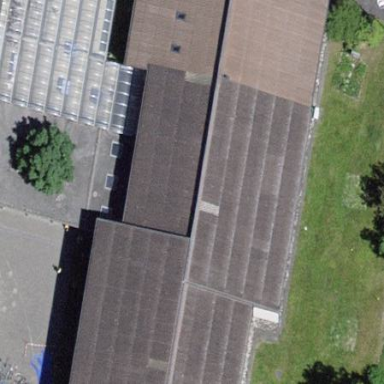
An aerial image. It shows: School building.